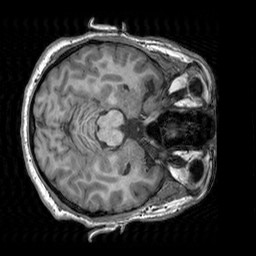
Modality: T1w
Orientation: axial
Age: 35
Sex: male
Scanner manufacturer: siemens
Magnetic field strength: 3 T
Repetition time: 2.3 s
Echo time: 0.00303 s